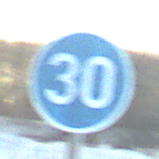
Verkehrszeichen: VorgeschriebeneMindestgeschwindigkeit
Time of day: SunriseSunset
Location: Outdoor (Nature)
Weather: Clear
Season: Winter
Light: Natural